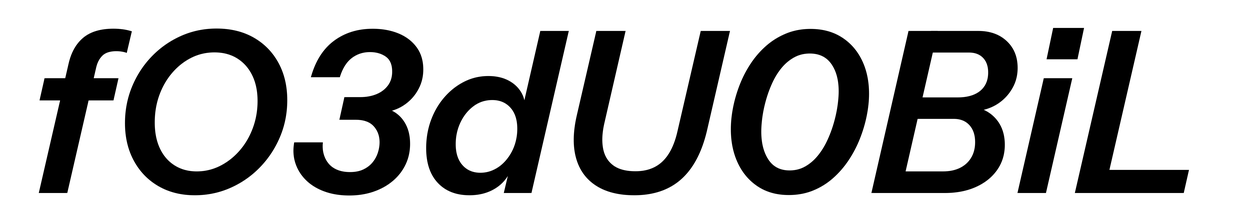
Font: InstrumentSans-Italic_SemiBold_Italic